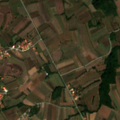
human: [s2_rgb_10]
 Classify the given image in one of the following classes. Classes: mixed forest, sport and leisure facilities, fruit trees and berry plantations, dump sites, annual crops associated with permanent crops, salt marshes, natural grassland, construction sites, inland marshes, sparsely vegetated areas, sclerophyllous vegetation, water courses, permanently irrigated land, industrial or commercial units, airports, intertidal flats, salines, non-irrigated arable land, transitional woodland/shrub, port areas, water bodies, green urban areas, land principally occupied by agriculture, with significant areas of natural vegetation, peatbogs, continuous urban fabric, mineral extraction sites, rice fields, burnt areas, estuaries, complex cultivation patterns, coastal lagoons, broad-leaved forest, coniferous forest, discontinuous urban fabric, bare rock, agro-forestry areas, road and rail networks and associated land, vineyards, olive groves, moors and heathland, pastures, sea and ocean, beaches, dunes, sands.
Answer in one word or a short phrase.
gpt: discontinuous urban fabric, non-irrigated arable land, complex cultivation patterns, land principally occupied by agriculture, with significant areas of natural vegetation, broad-leaved forest